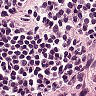
Metastatic tissue present: no